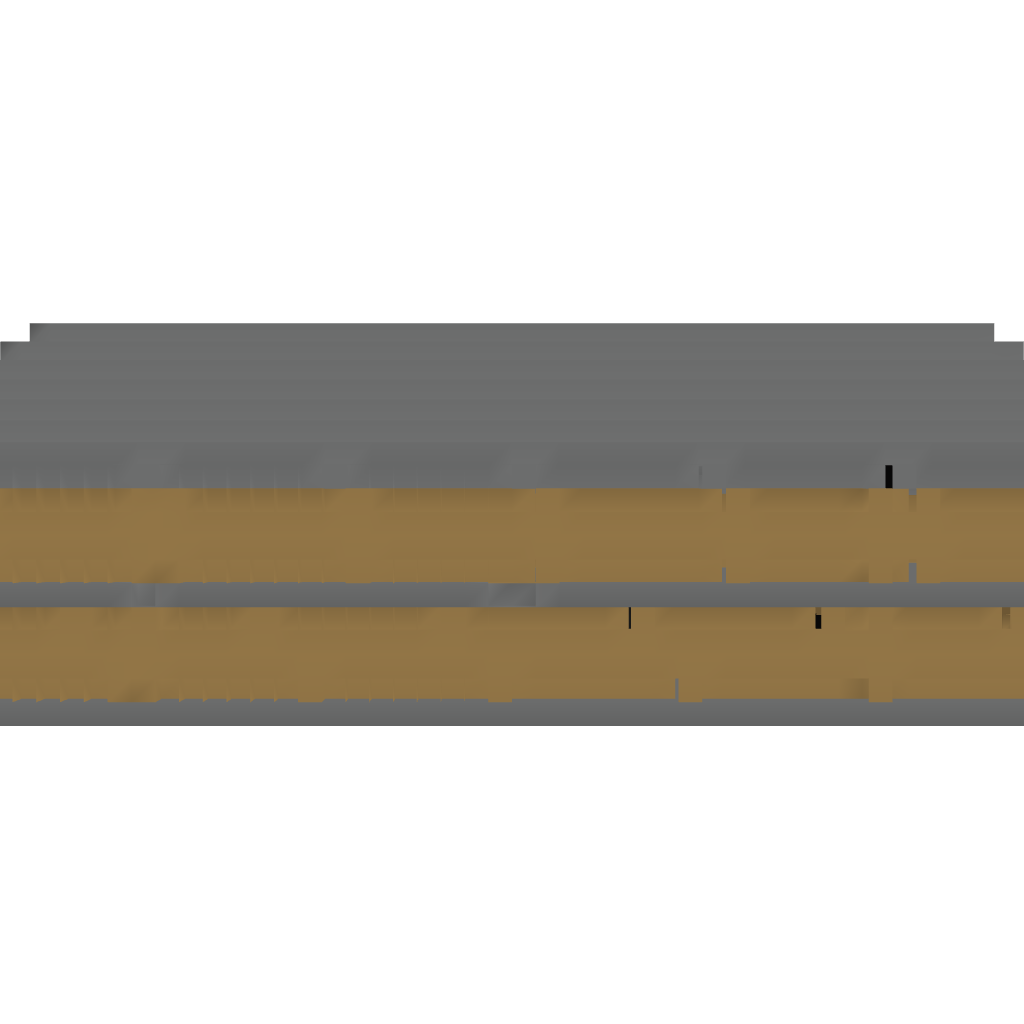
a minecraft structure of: Deluxe Mansion